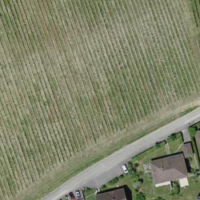
EUNIS habitat code: 52
Species observed at this site:
Echium vulgare
Geranium sanguineum
Lamium purpureum
Tanacetum parthenium
Datura stramonium